Question: I want to customize the wordpress dashboard left-side menu. I want to remove the sub-menus by hovering, instead I want to show them in the menu without hovering. For example when we hover mouse on the 'Pages', the submenu with 'All pages' and 'Add new' appears. I would like to show these options in menu without hovering it.
I'll appreciate any help or any hint to get started with.

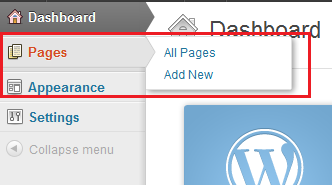
Answer: You can already get this functionality by clicking on "Pages", instead of hovering

If you want the menu options pre-expanded, this plugin will work as well: <URL>